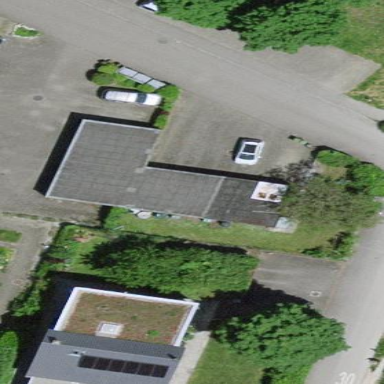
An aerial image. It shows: Group of garages.